Question: '''
This is a basic program on android to display 2 texviews and 1 button.
'''
I am not able to run the below code on my phone. The below has been done in android studio.
'''
This is my code-
<LinearLayout
xmlns:android="http://schemas.android.com/apk/res/android"
xmlns:app="http://schemas.android.com/apk/res-auto"
xmlns:tools="http://schemas.android.com/tools"
android:layout_width="match_parent"
android:layout_height="match_parent"
android:orientation="vertical"
tools:context=".MainActivity">
<TextView
android:layout_width="wrap_content"
android:layout_height="wrap_content"
android:text="QUANTITY"
/>
<TextView
android:layout_width="wrap_content"
android:layout_height="wrap_content"
android:text="0"
android:textStyle="bold"
/>
<Button
android:layout_width="wrap_content"
android:layout_height="wrap_content"
android:text="ORDER"
/>
'''
[
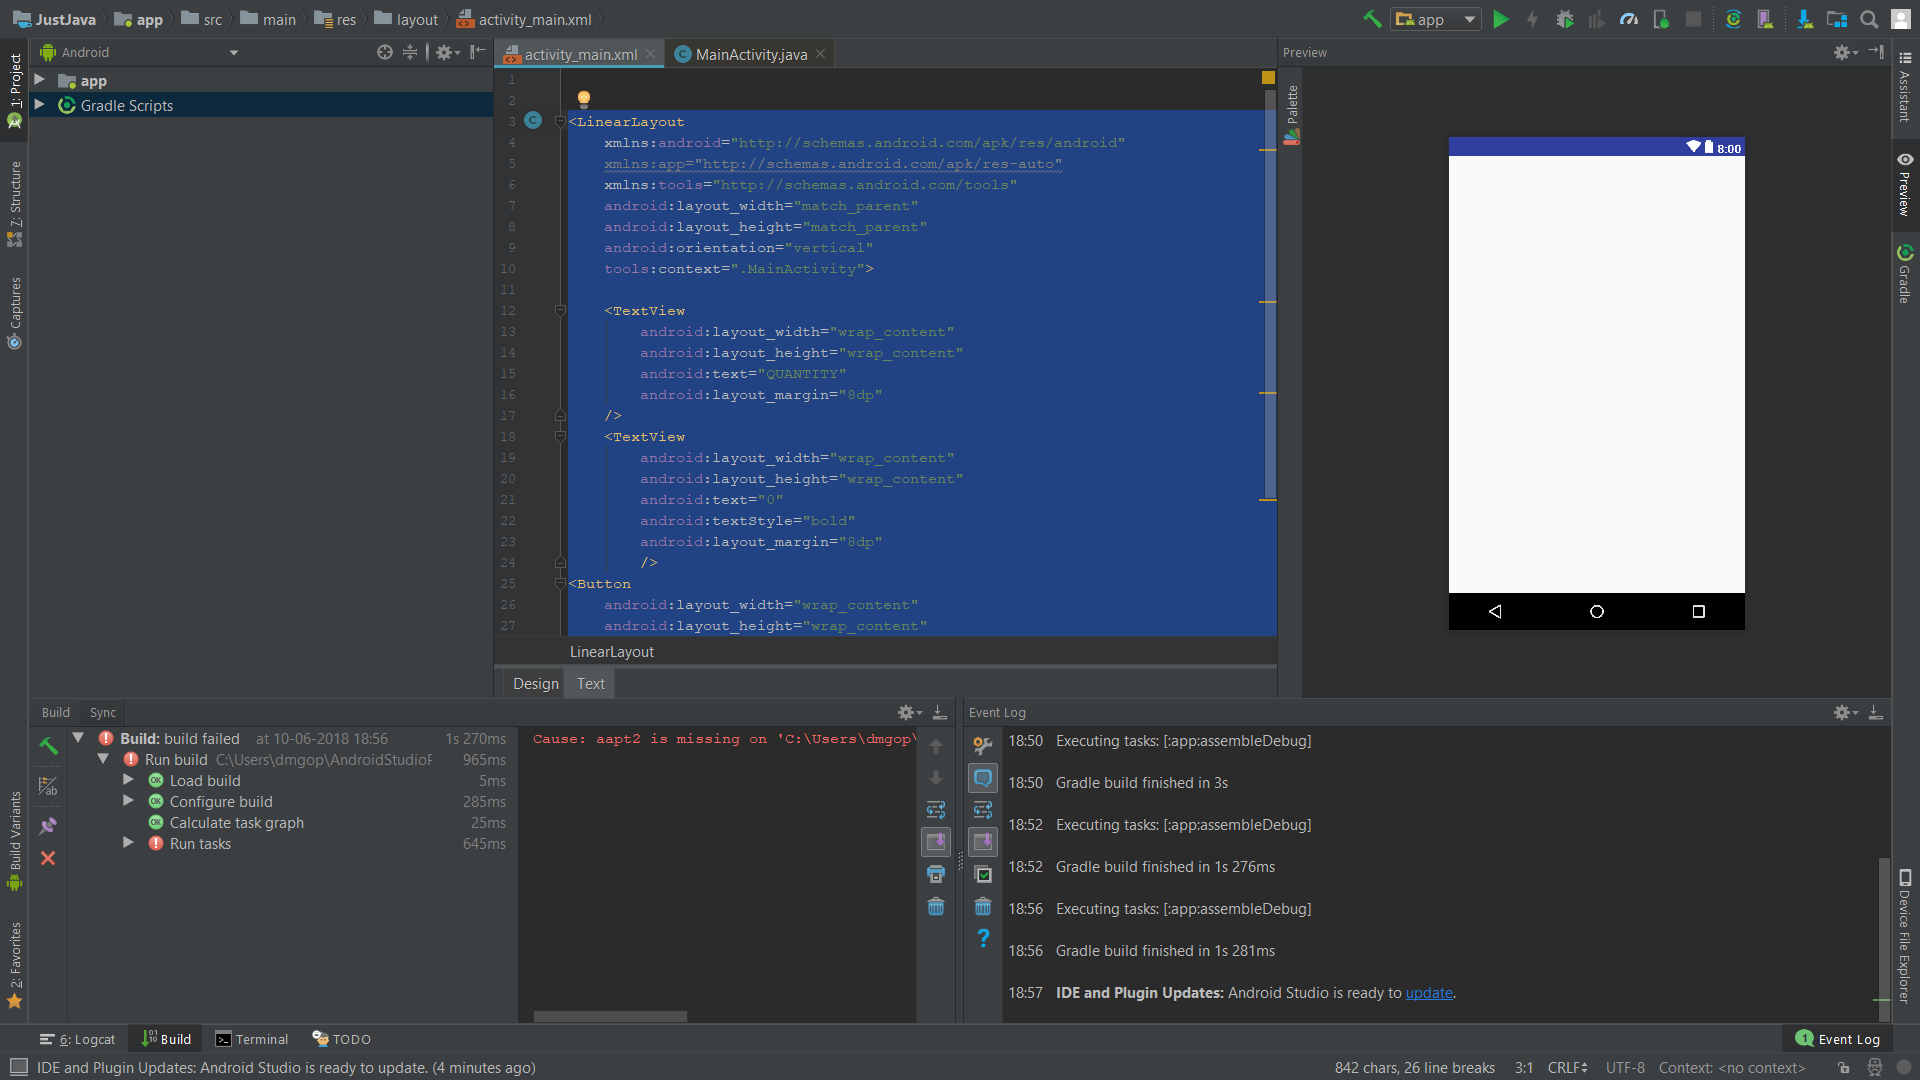
Answer: It looks like you have corrupted build tools 27.0.3. Delete the directory 'C:\Users\dmgop\AppData\Local\Android\Sdk\build-tools\27.0.3\', go to the SDK Manager in Android Studio and re-download build tools 27.0.3. This should fix the issue for you.